Brain MRI, t2w sequence, axial 2D slice.
Patient: age 28, sex F, weight 95 kg, height 1.95 m
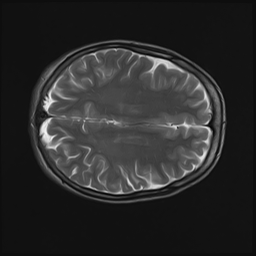